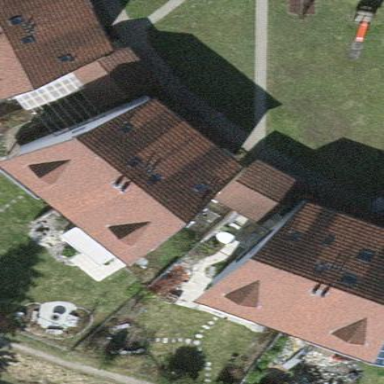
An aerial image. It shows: Gabled terrace building with the roof oriented across.